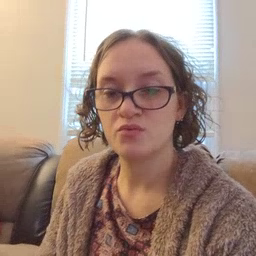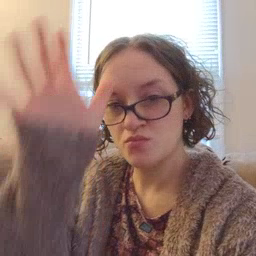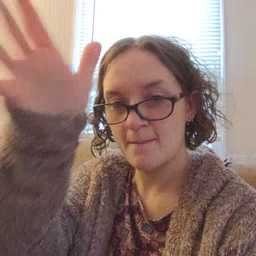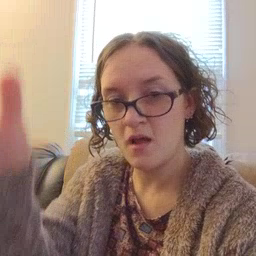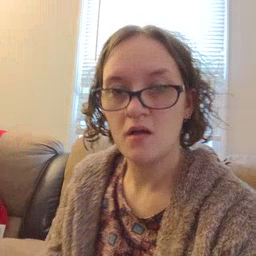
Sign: grandpa